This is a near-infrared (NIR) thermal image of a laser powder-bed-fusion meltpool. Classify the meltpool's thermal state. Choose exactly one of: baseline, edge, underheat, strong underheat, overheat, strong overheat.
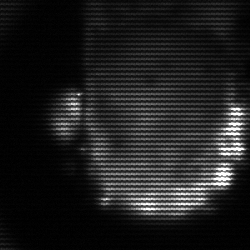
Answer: baseline